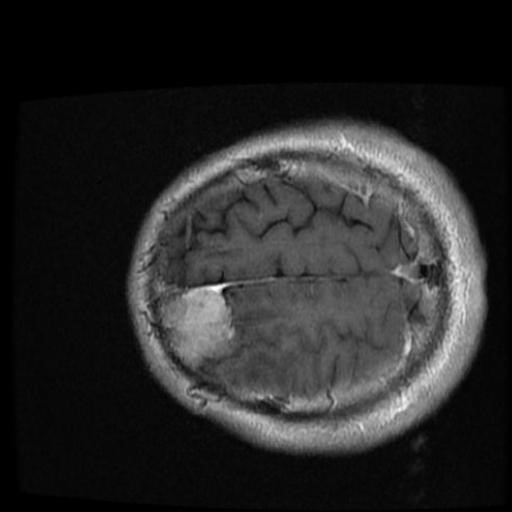
Label: brain_menin